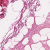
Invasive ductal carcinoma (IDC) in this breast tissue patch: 0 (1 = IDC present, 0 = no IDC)